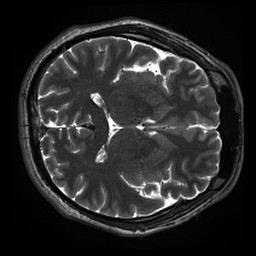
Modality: inplaneT2
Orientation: axial
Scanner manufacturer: siemens
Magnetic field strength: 3 T
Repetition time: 11 s
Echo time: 0.059 s